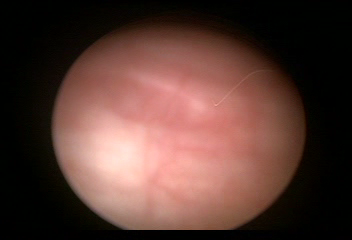
Modality: WLC
Class: Normal mucosa
Bladder cancer association: No